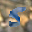
Label: 5